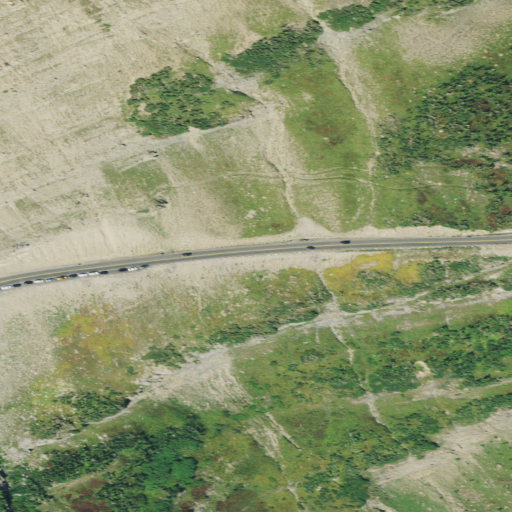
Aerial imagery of cliff(s) in Montana named Big Drift containing shrub, barren land, medium intensity development, high intensity development, and open development